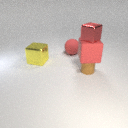
small brown rubber cylinder to the right of large yellow metal cube